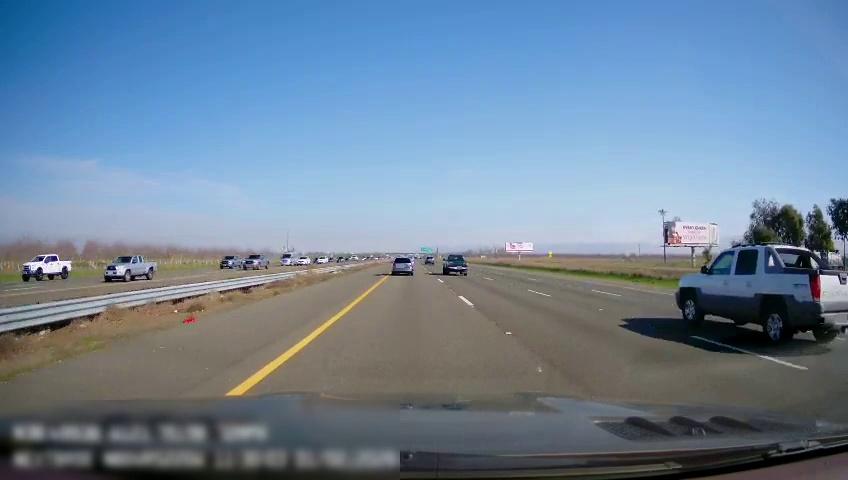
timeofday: Day
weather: Sunny
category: Drivable Space
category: Drivable Space
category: Vehicles | Truck
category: Vehicles | Truck
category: Vehicles | Truck
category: Vehicles | SUV
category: Vehicles | Bus
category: Vehicles | SUV
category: Vehicles | SUV
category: Vehicles | SUV
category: Vehicles | SUV
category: Vehicles | Truck
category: Vehicles | Truck
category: Lanes | Current Lane
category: Lanes | Current Lane
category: Lanes | Alternate Lane
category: Lanes | Alternate Lane
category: Lanes | Alternate Lane
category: Lanes | Opposite Lane
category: Lanes | Opposite Lane